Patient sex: M
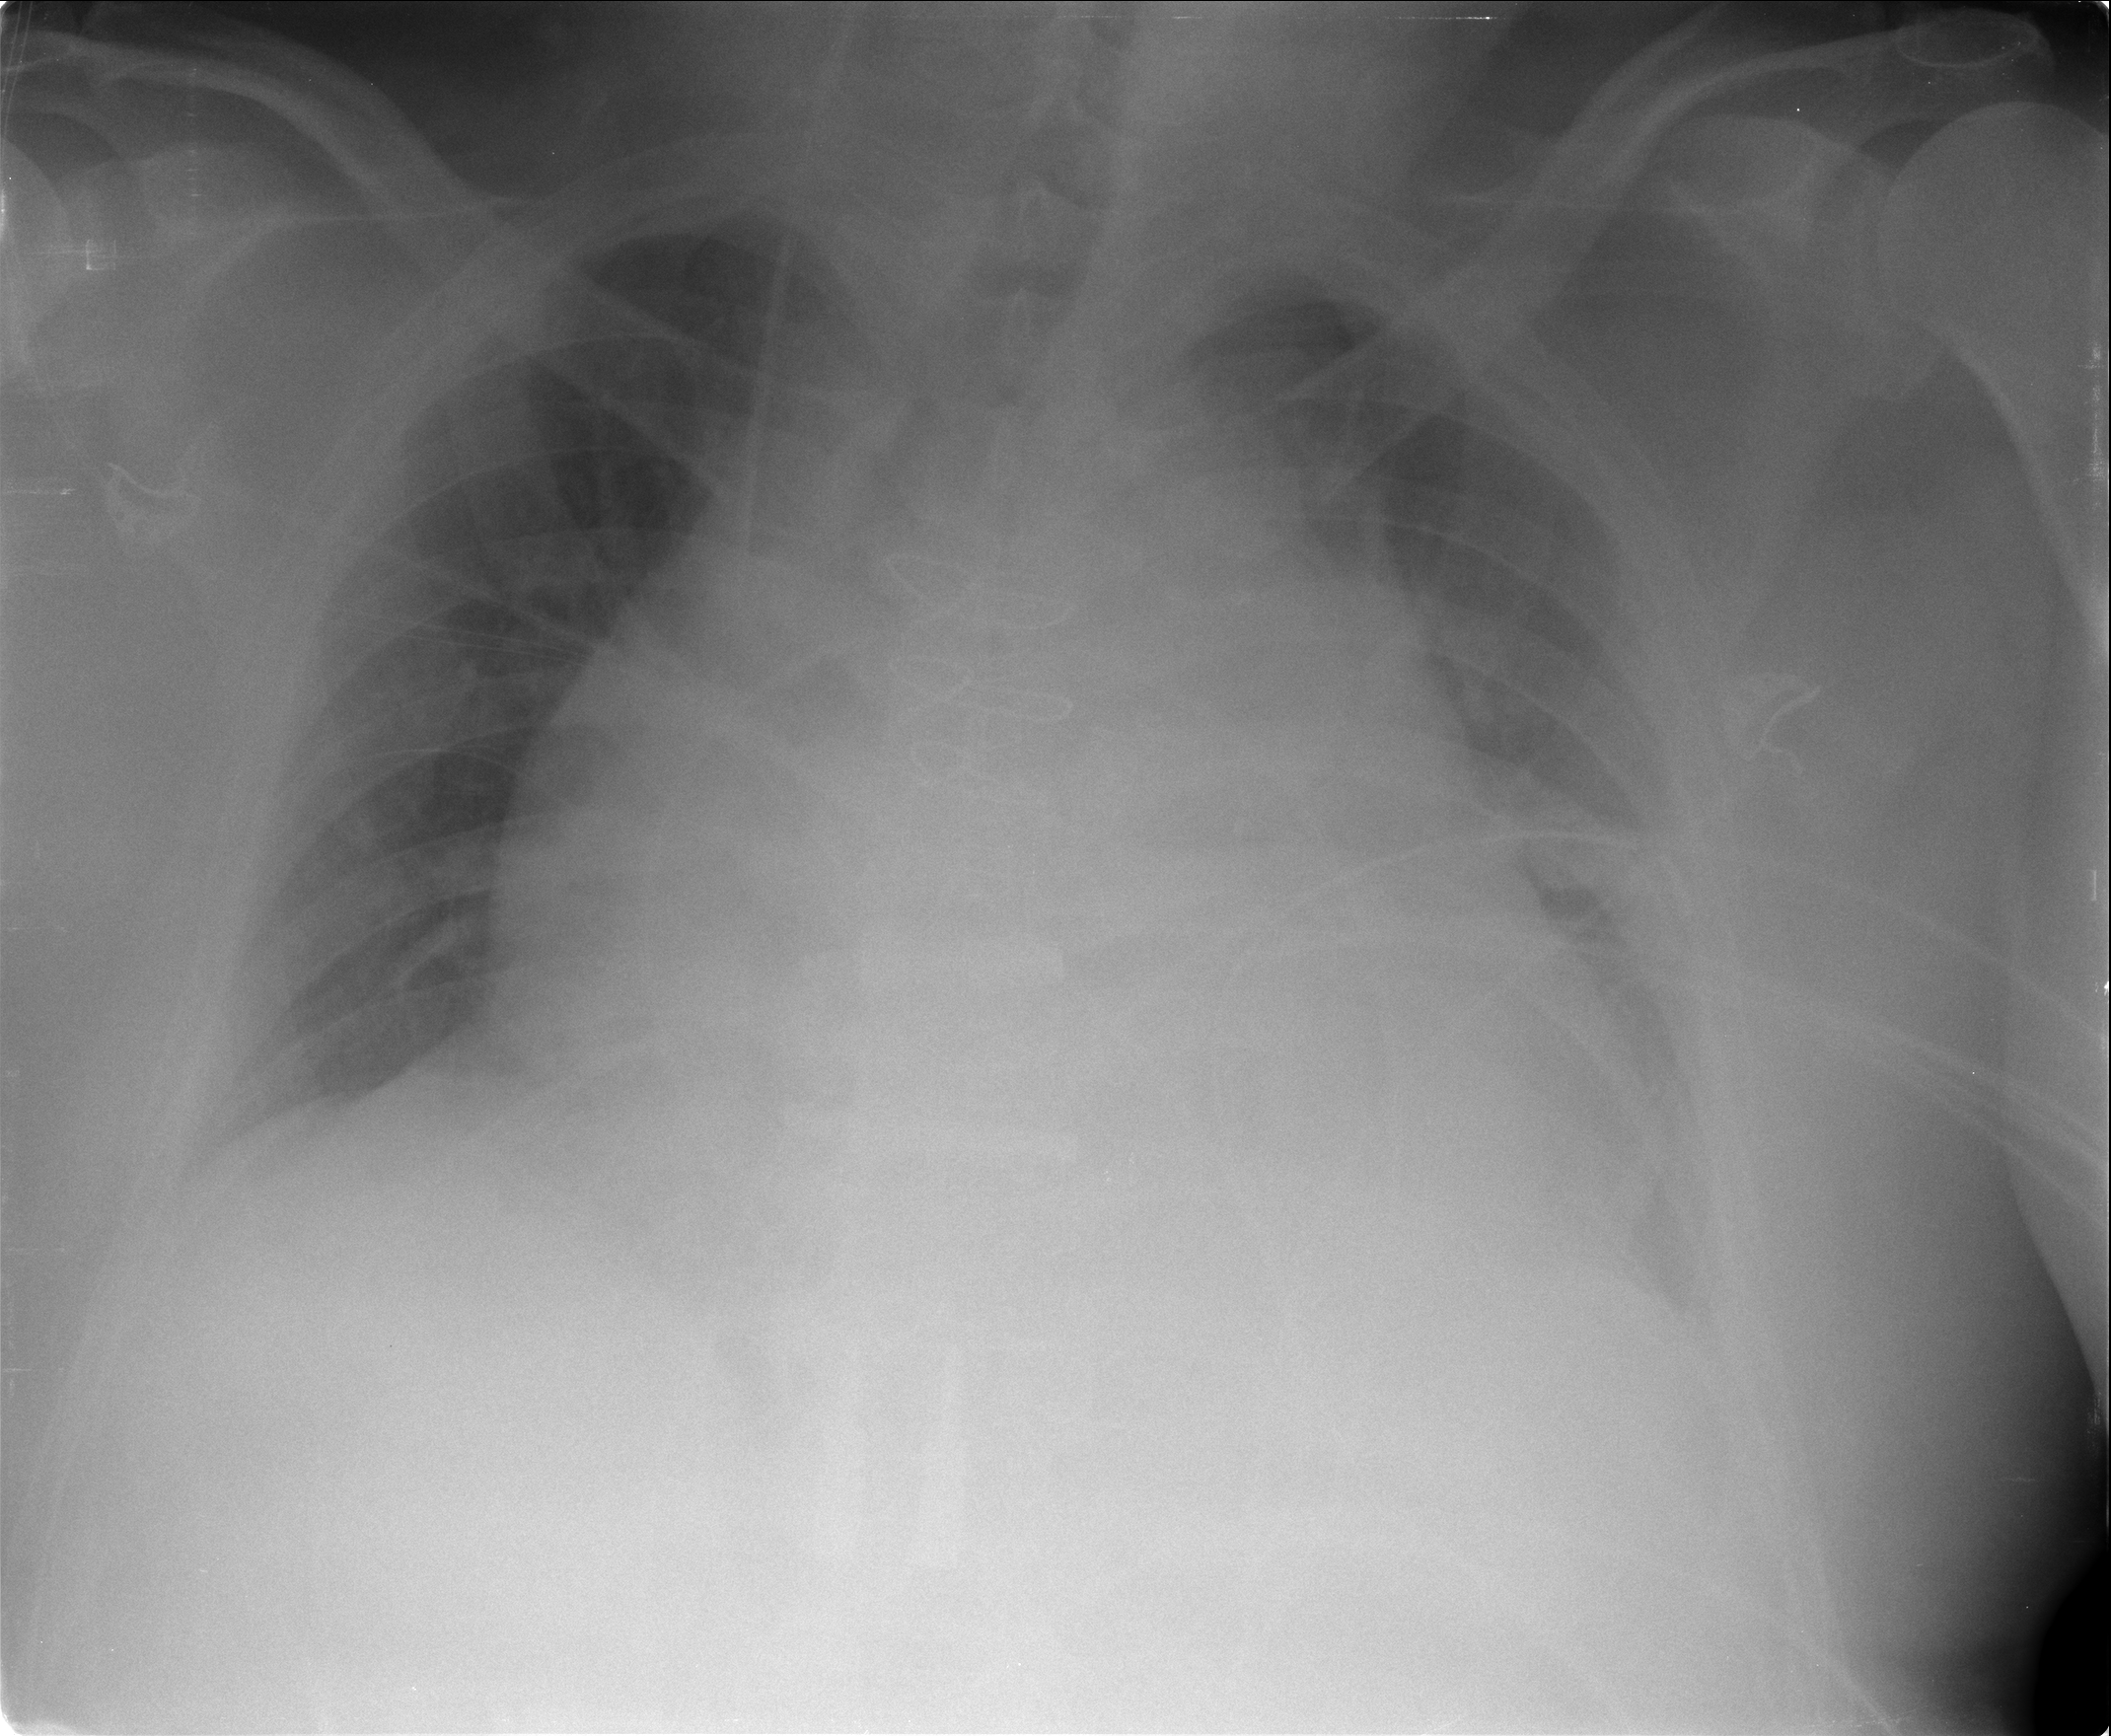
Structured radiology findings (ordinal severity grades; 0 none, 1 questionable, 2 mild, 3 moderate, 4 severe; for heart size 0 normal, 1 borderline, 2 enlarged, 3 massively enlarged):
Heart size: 3
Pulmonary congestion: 0
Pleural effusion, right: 0
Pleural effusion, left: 0
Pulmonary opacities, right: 0
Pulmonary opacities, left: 0
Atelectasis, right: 0
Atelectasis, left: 1